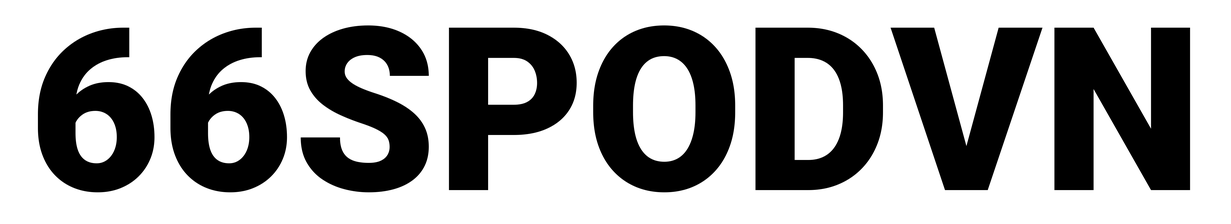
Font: Roboto_Black